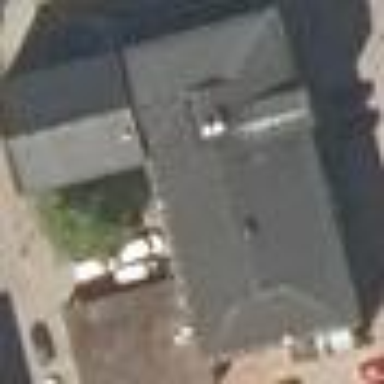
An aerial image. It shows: Office building with black roof and firebrick-colored walls.